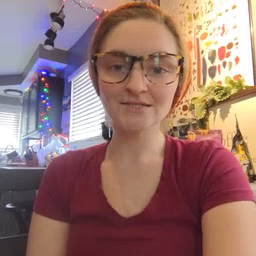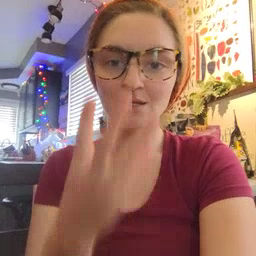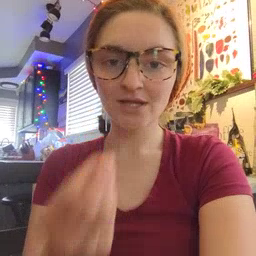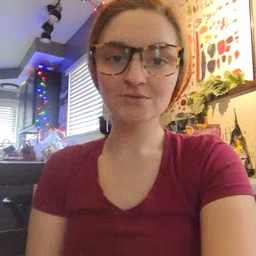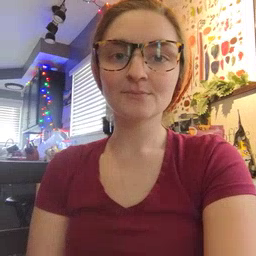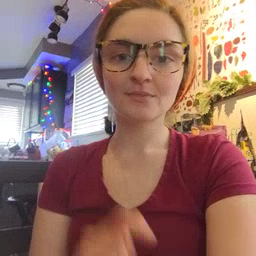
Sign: wolf